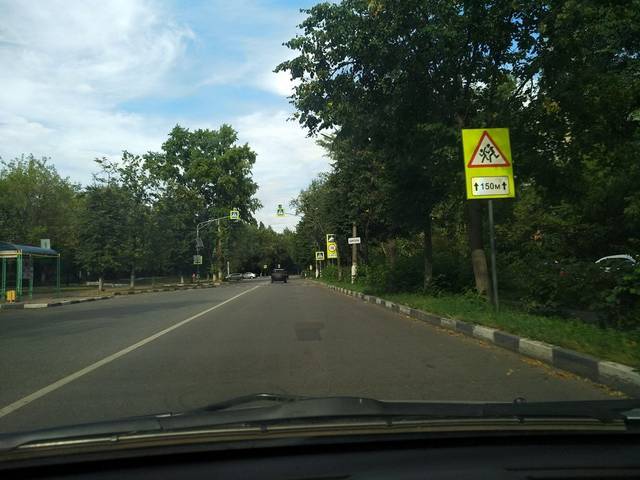
Region: Russia
Coordinates: 55.601, 38.094